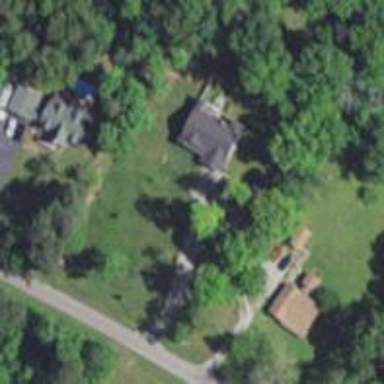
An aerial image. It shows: Driveway.